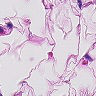
Metastatic tissue present: no